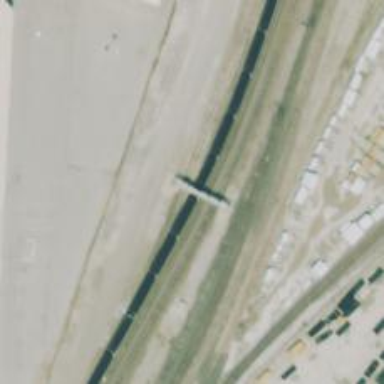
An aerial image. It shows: Railway signal.